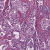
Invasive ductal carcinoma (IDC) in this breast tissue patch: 1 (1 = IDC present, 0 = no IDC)